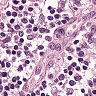
Metastatic tissue present: no